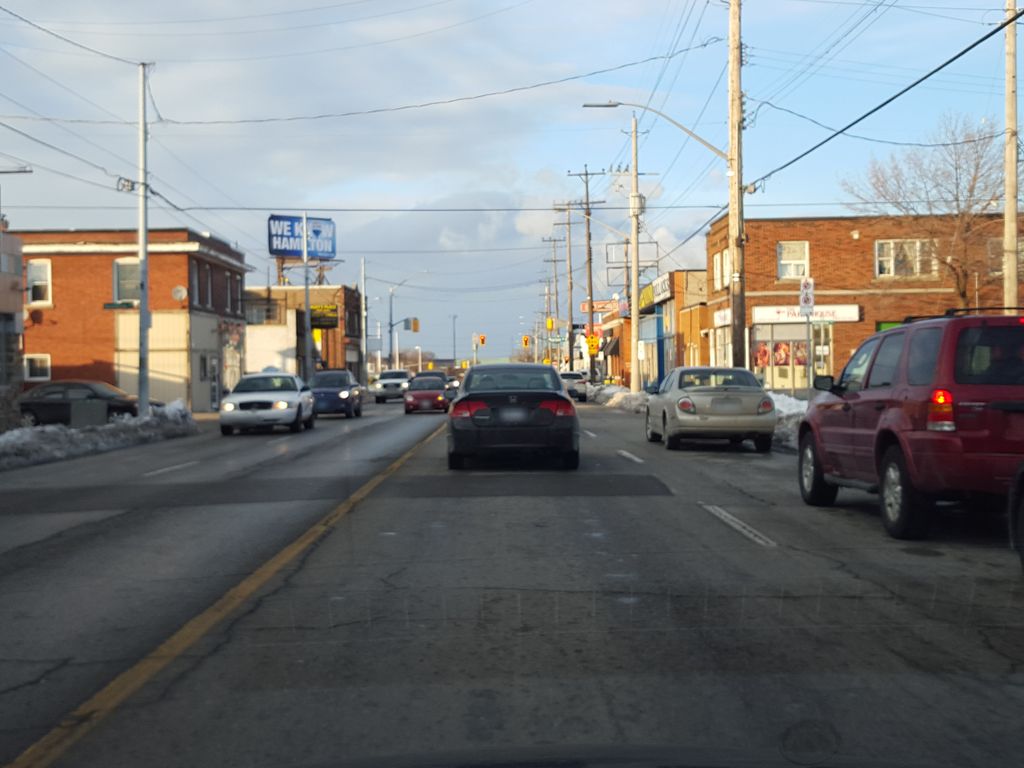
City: hamilton